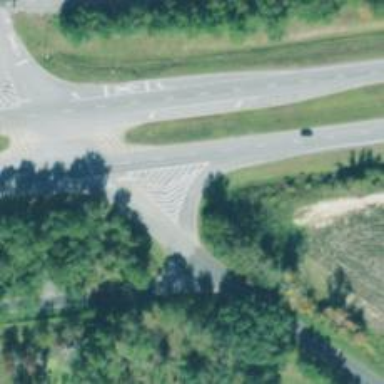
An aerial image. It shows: Trunk link highway with asphalt surface.